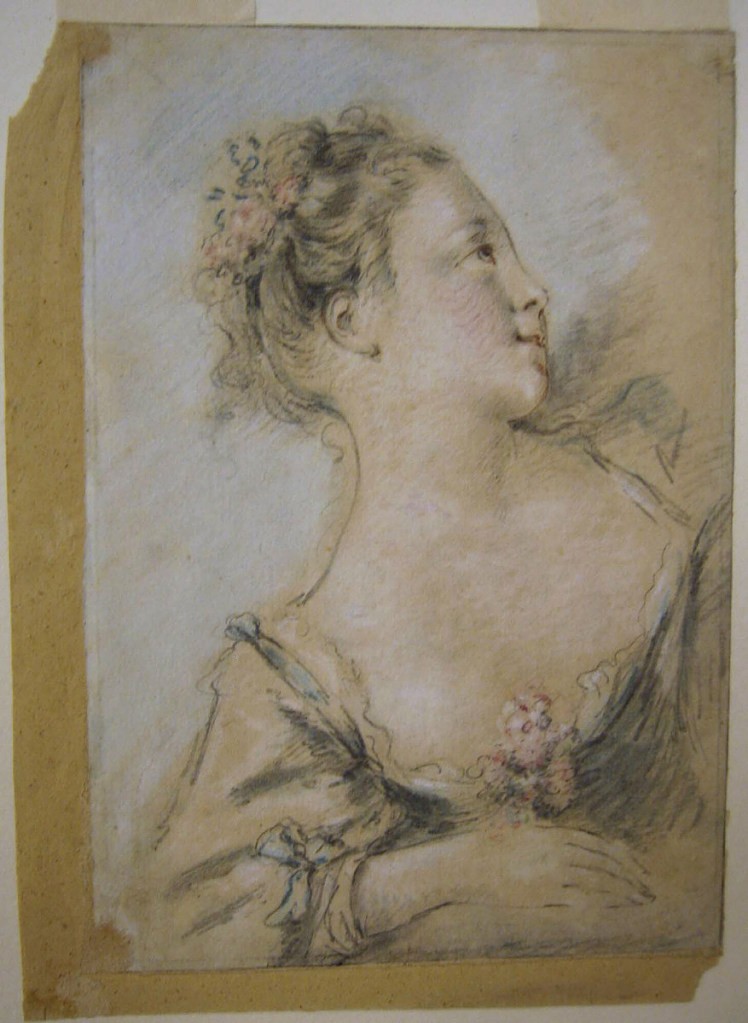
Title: Bust of a Young Girl
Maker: François Boucher, French, 1703–1770
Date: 19th century
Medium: Black and red chalk, pastel on paper
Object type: Drawing
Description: Bust of a young girl leaning upon her right forearm and raising her head, which is shown in profile. Copy.